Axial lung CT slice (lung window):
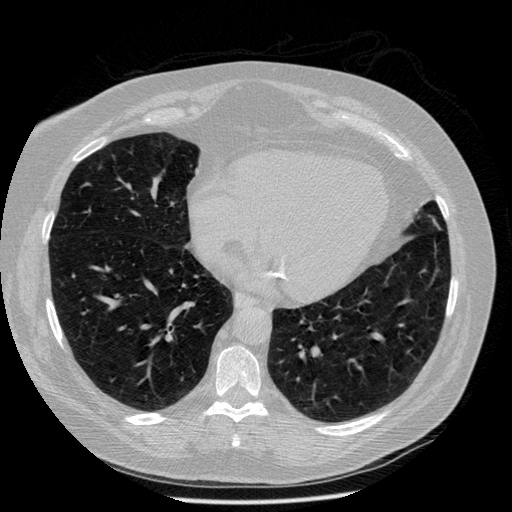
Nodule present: no